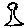
Label: tree